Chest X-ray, PA view. Patient: 64 years old, sex F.
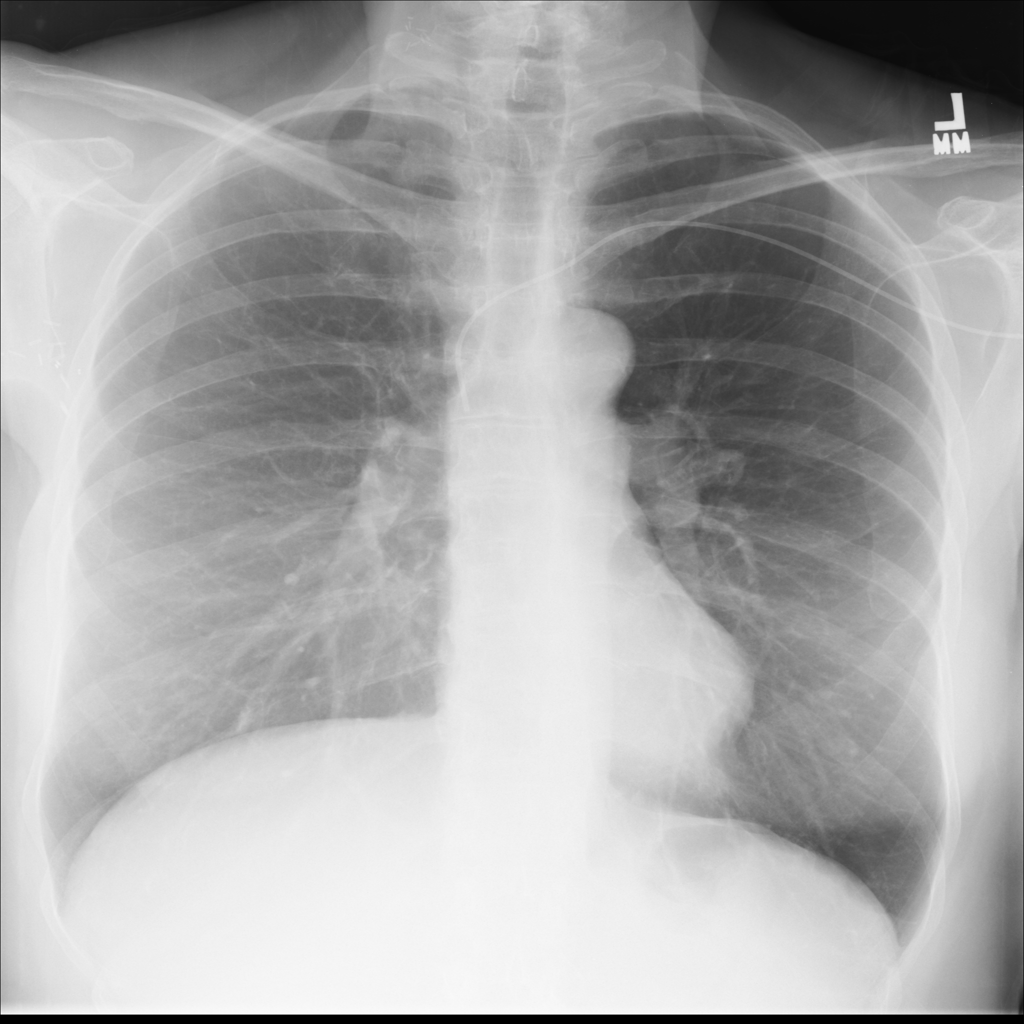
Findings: No Finding